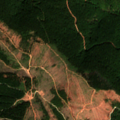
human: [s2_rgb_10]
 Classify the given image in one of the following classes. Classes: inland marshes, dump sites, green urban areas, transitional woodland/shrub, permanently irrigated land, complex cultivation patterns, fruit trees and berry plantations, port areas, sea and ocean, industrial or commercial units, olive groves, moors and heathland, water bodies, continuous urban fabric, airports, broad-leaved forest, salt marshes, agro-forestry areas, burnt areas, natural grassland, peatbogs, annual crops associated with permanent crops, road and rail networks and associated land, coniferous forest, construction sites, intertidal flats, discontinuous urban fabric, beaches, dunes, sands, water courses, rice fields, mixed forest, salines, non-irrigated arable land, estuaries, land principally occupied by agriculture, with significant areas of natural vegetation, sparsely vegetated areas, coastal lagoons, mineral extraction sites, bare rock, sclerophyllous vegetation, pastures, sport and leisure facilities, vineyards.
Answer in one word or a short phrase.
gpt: broad-leaved forest, coniferous forest, transitional woodland/shrub